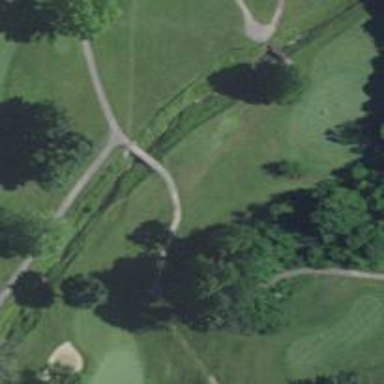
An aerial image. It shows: Path used for both walking and golf.